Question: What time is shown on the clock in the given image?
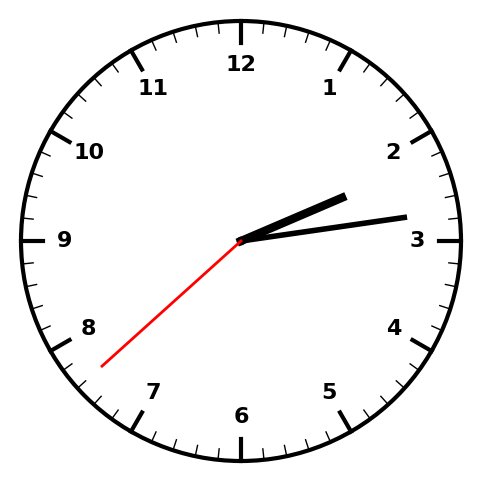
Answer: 02:13:38